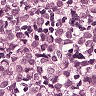
Metastatic tissue present: yes